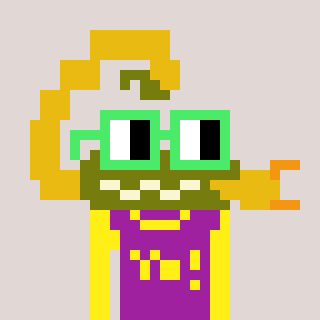
a pixel art character with square light green glasses, a scorpion-shaped head and a magenta-colored body on a warm background